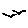
Label: bird